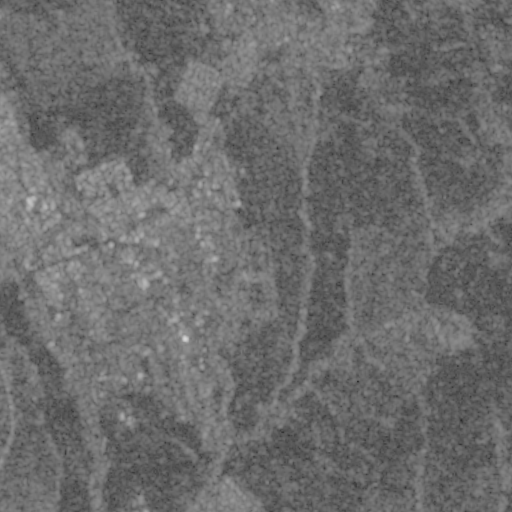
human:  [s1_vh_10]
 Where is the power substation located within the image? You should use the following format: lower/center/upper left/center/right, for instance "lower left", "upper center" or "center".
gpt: The power substation is located in the lower center of the image.
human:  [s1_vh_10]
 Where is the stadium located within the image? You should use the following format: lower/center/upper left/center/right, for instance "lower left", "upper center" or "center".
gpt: The stadium is located in the upper left of the image.
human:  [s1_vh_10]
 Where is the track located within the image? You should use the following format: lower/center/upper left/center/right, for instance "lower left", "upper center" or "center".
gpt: There is no track in the image.

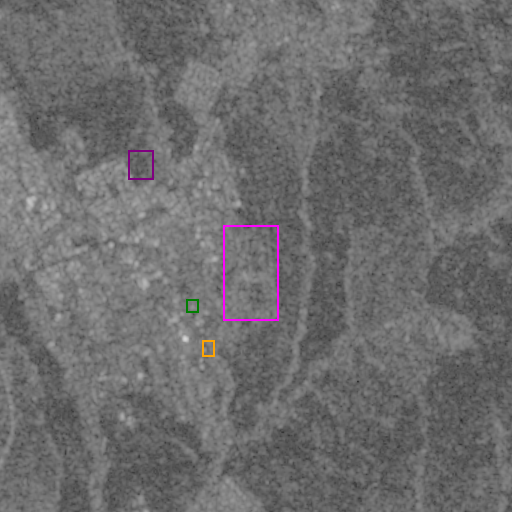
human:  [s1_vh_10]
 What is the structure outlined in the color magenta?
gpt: The structure outlined in magenta is a park.
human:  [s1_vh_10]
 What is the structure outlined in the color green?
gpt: The structure outlined in green is a parking lot.
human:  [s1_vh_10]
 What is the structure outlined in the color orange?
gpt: The structure outlined in orange is a power substation.
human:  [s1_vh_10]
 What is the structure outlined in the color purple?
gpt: The structure outlined in purple is a stadium.
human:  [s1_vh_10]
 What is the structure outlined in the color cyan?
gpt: There is no cyan outline.